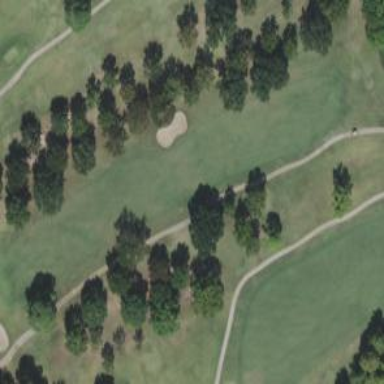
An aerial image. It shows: Golf hole.